Question: How can I get an output that shows the 'sum(hours)' for multiple names in this table with one sql command?
Ideal output would for example (20, 70) based on the below table which would be the sum hours for each person on that date.
Current SQL.
'''
SELECT sum(hours) from project_time where date = '04/07/2013' AND name = 'Rhys Parker'
'''
The above sql give the result I want but its only for one users, I would like to get the output for all users on that date.
DB table:

DB Structure: SQLITE
'''
CREATE TABLE PROJECT_TIME ( name VARCHAR(16), date DATE, project VARCHAR(16), hours VARCHAR(16), PRIMARY KEY (name, project, date))
'''
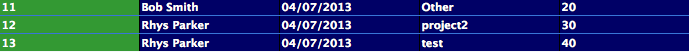
Answer: Sounds like you should be using 'GROUP BY':
'''
SELECT name, sum(hours)
FROM project_time
WHERE date = '04/07/2013'
GROUP BY name
'''
This will get you the sum of hours for each name:
'''
Rhys Parker 70
Bob Smith 20
'''
<URL>